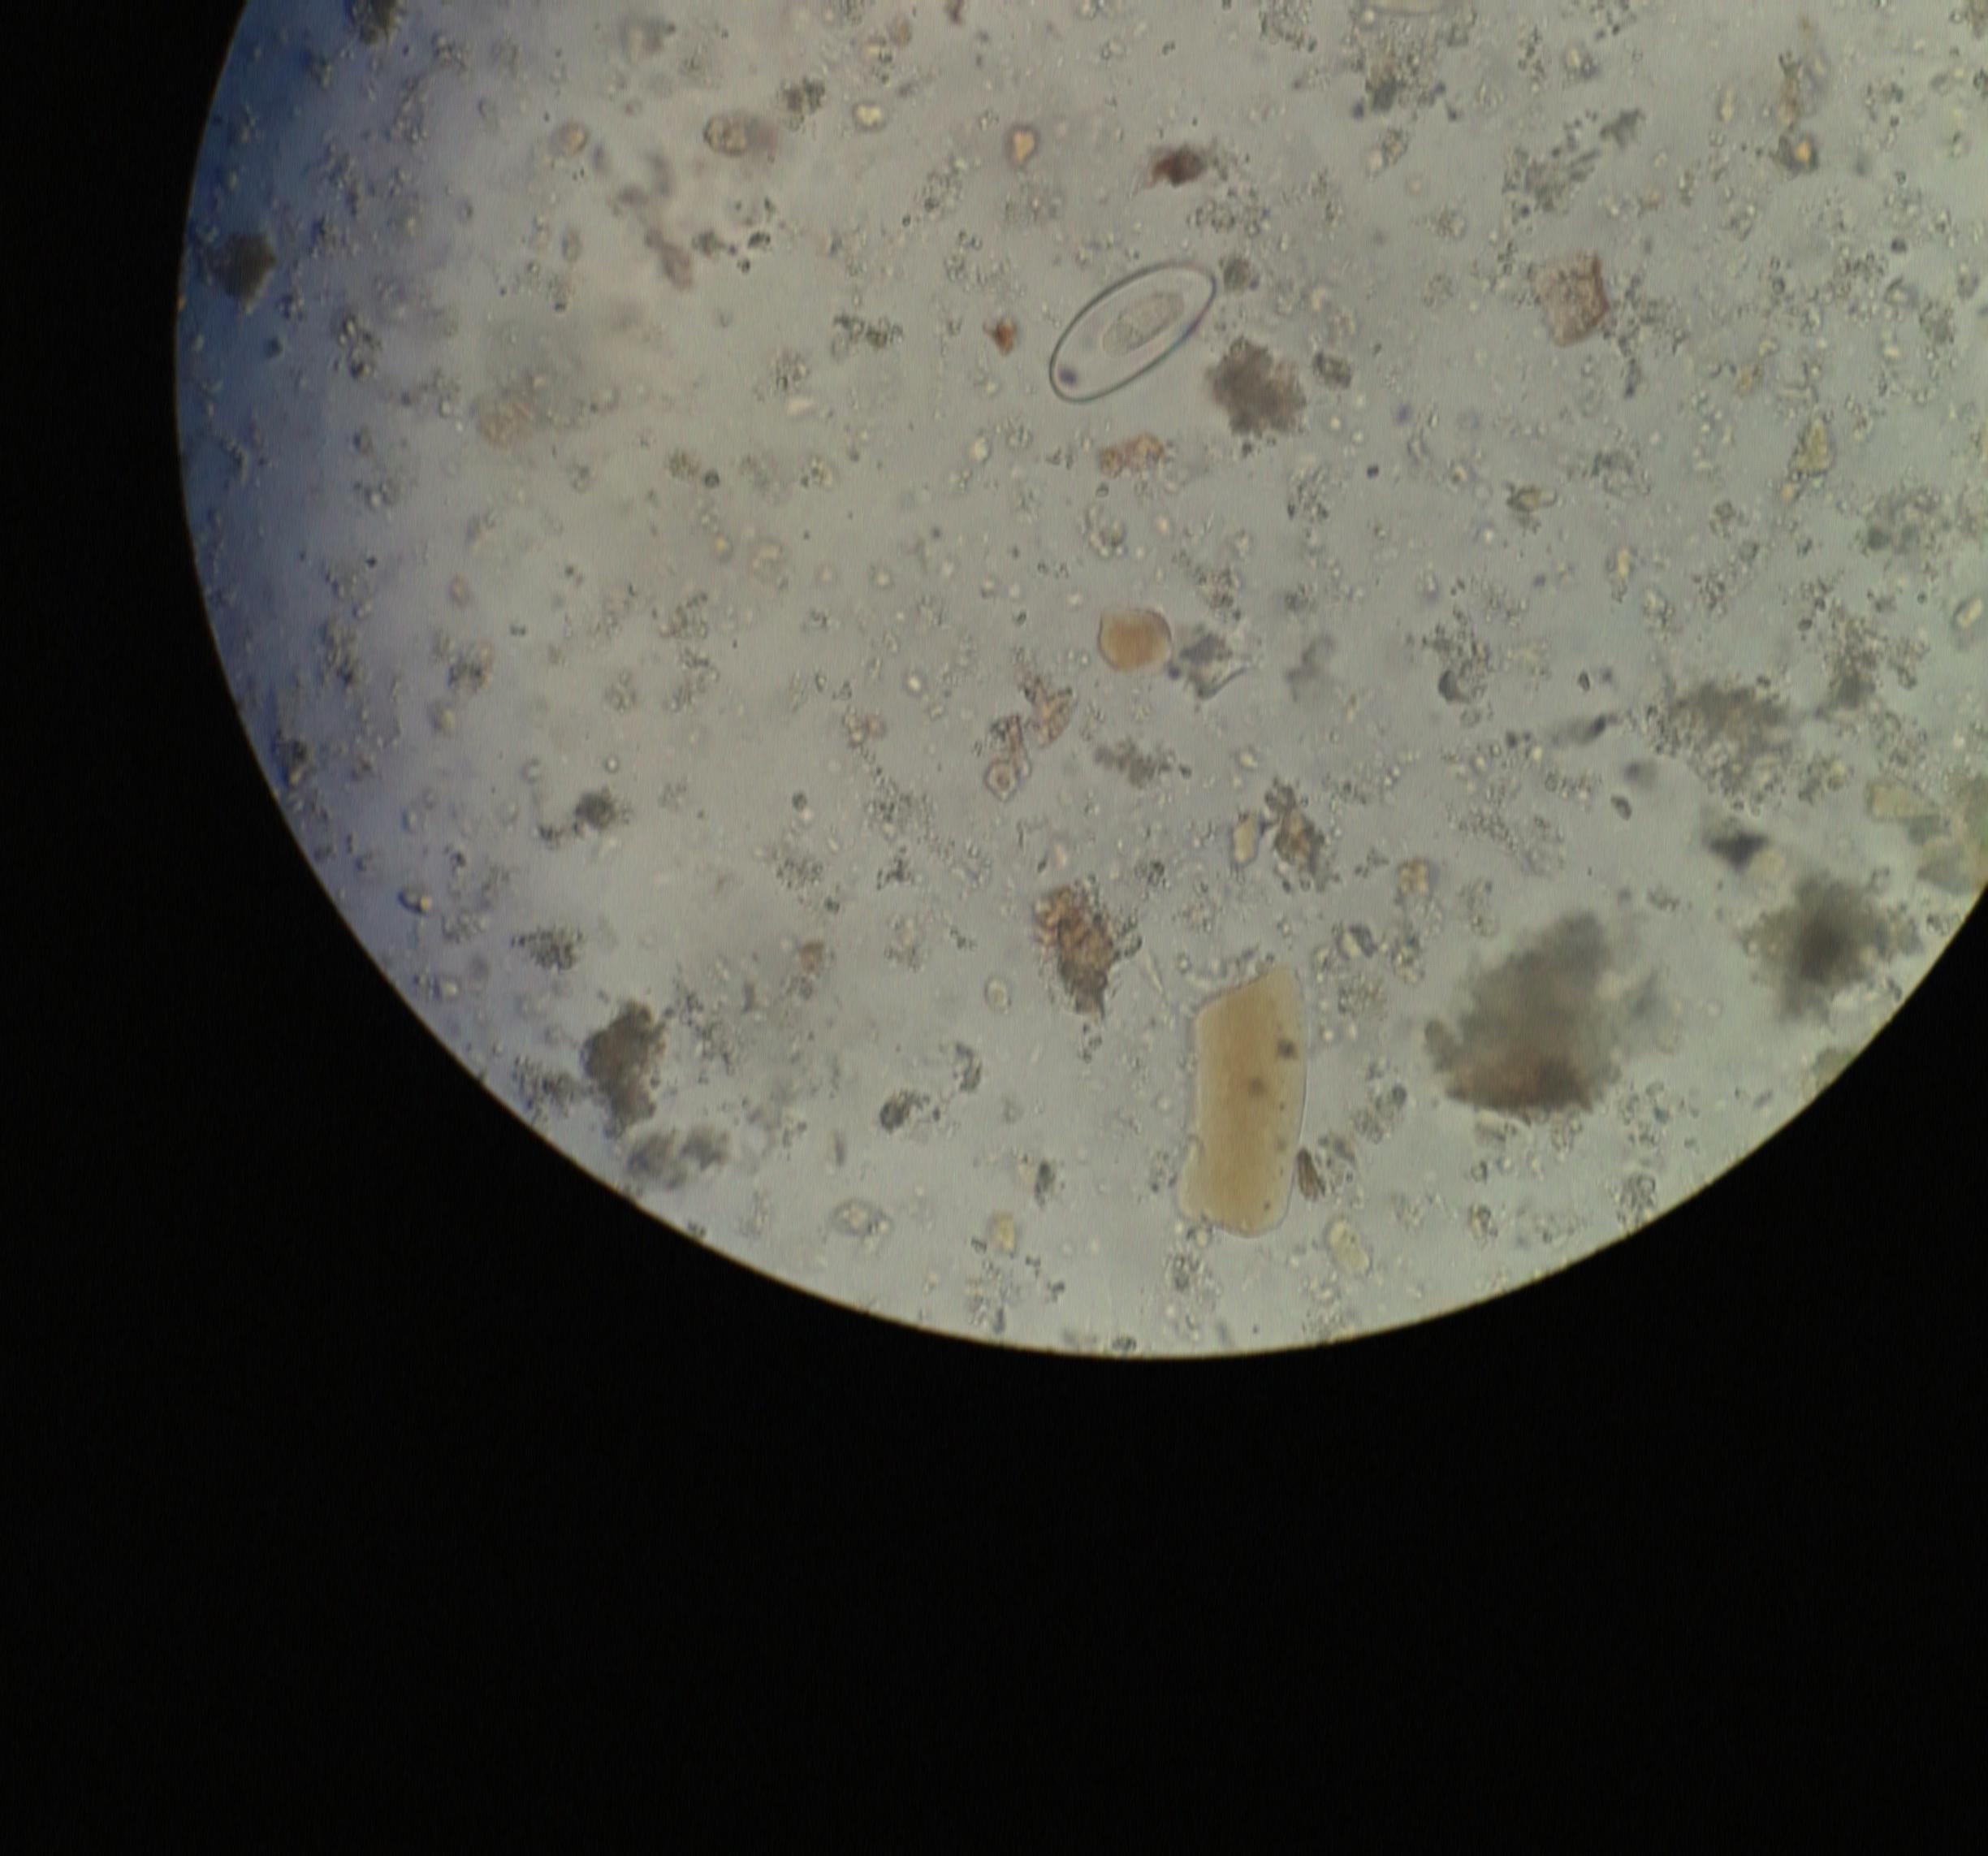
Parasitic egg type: Enterobius vermicularis